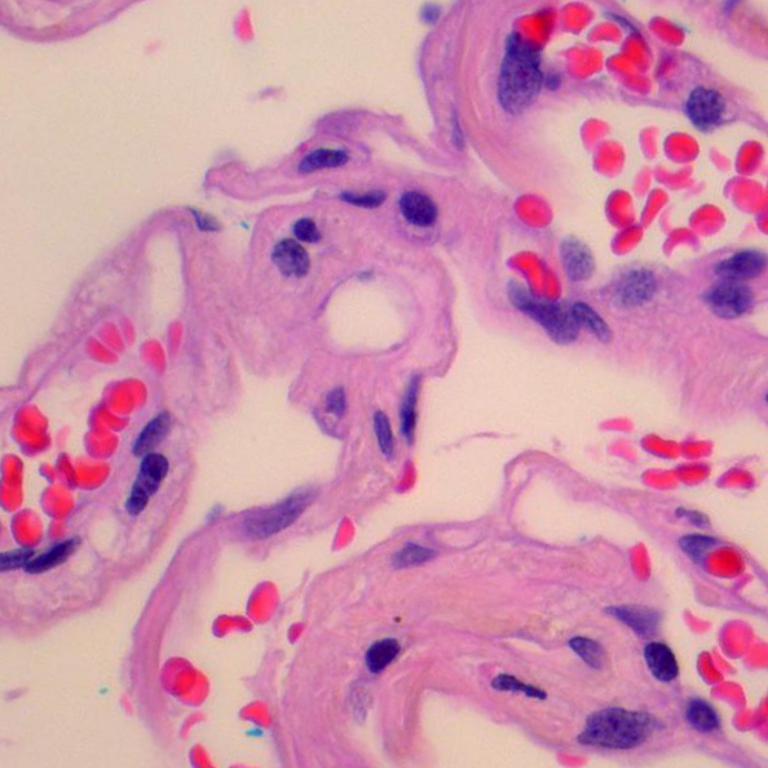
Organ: lung
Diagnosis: benign